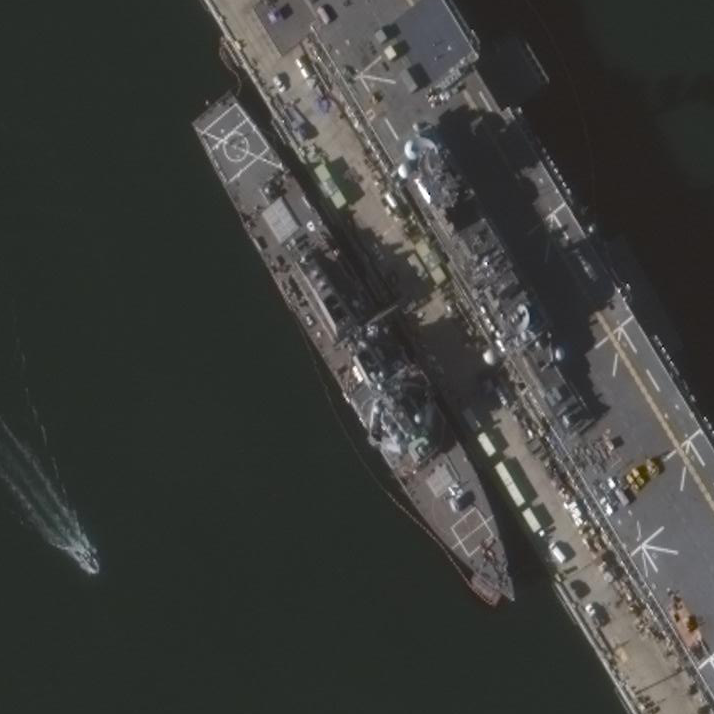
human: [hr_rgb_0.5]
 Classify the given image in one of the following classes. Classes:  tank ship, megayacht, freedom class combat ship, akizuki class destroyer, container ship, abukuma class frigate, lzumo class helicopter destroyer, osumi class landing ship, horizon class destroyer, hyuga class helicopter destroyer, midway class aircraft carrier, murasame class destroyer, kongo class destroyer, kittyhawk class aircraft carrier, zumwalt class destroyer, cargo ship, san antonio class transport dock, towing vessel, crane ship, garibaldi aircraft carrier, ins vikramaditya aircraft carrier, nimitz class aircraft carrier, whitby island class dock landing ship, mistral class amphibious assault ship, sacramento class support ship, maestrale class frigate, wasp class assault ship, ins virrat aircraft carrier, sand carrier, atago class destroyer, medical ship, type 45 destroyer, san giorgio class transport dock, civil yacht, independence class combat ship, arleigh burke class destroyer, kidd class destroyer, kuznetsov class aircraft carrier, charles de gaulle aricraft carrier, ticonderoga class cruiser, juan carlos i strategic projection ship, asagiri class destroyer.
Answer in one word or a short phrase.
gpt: Arleigh Burke class destroyer